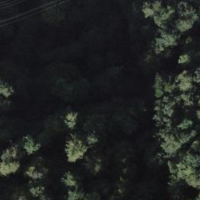
EUNIS habitat code: 41
Species observed at this site:
Chrysosplenium alternifolium
Asplenium scolopendrium